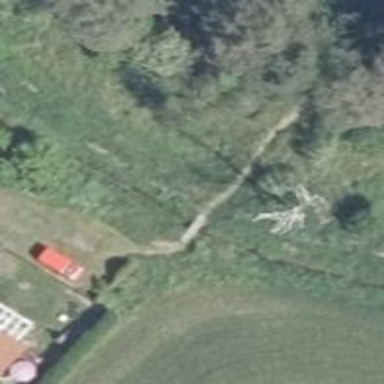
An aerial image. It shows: Track road with bridge.